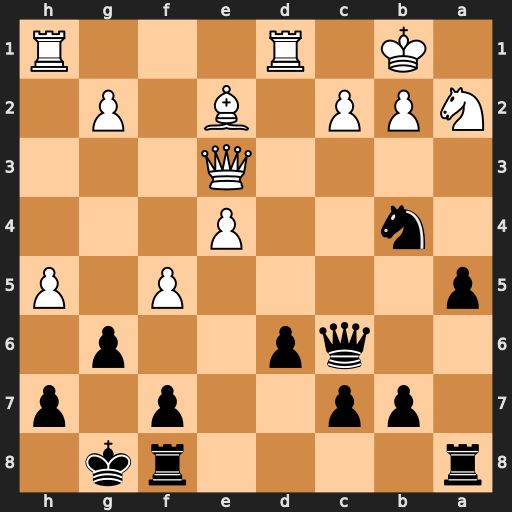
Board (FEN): r4rk1/1pp2p1p/2qp2p1/p4P1P/1n2P3/4Q3/NPP1B1P1/1K1R3R
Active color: b
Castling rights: -
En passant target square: -
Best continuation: Qxc2+ Ka1 Qa4 Qa3 Nc2+ Kb1 Nxa3+